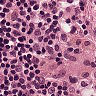
Metastatic tissue present: no